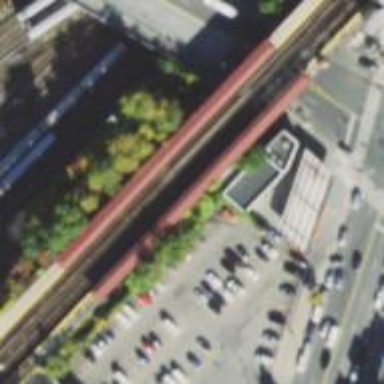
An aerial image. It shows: Bridge leading to railway platform for public transport.